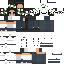
A female human skin with medium skin, wearing brown long hair dressed in a blue hoodie and black pants, featuring a closed mouth.